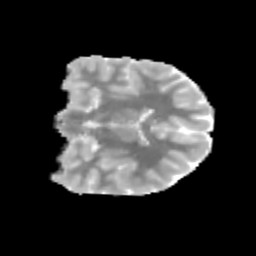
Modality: MD
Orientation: coronal
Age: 11
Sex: male
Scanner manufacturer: siemens
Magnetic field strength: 3 T
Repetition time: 3.8 s
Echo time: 0.07 s